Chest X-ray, AP view. Patient: 48 years old, sex F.
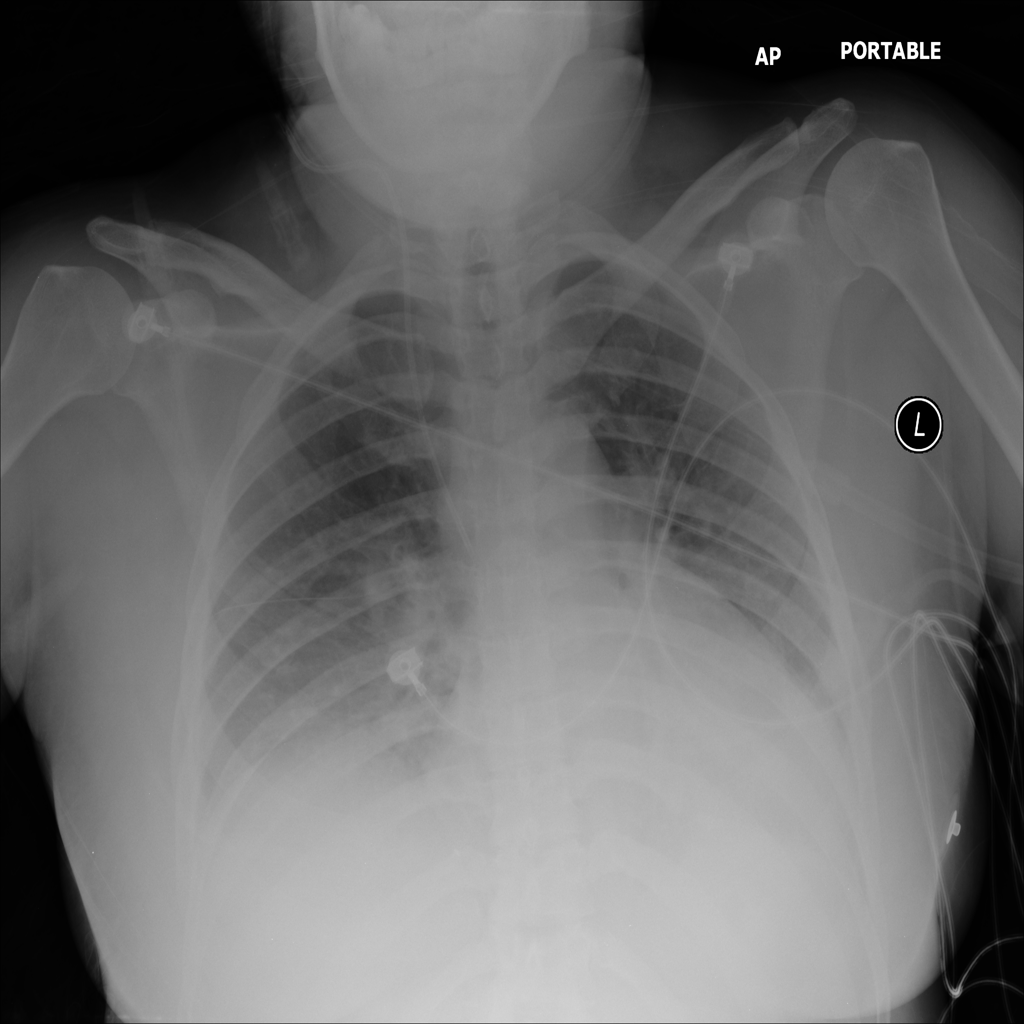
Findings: Atelectasis, Infiltration